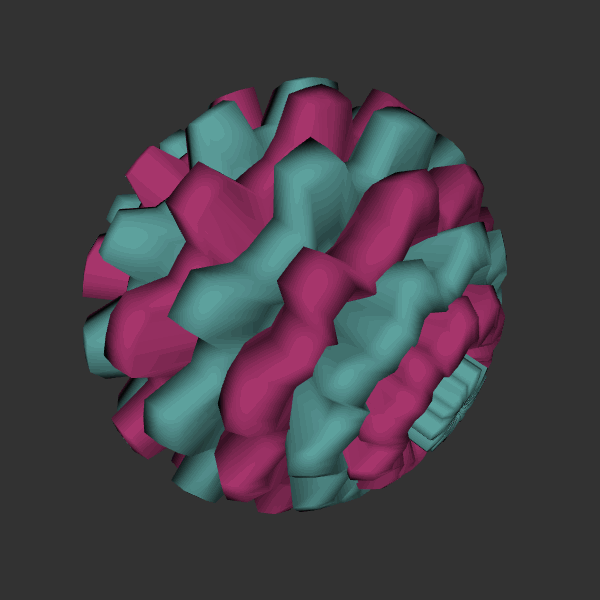
Background: dark